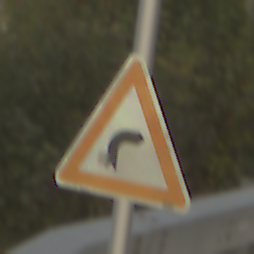
Verkehrszeichen: KurveRechts
Umgebung: Outdoor, Nature
Tageszeit: SunriseSunset
Wetter: PartlyCloudy
Licht: Natural
Jahreszeit: NotSpecified
Kontrast: LowContrast